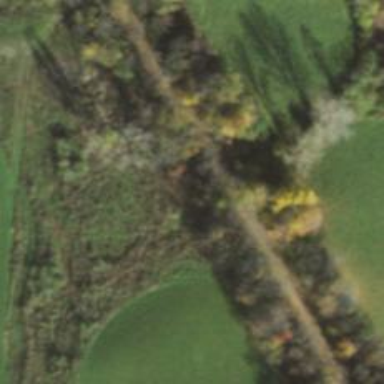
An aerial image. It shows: Abandoned railway track.